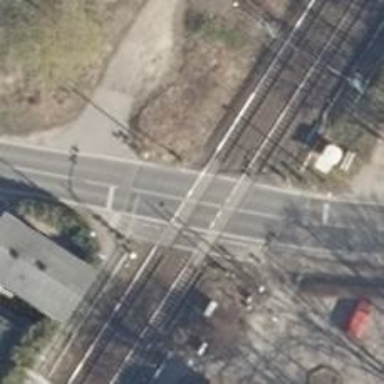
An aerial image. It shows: Level railway crossing with flashing lights. The barrier at the crossing is of the double half type.